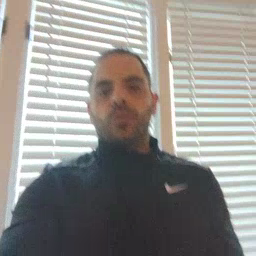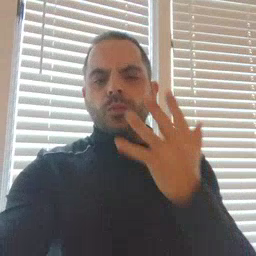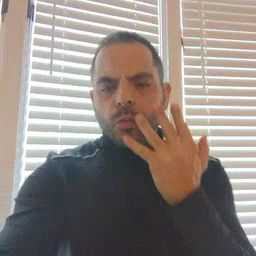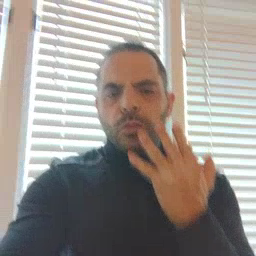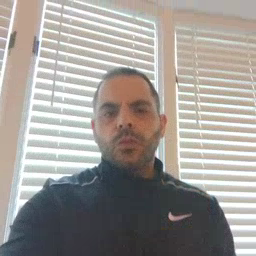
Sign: sad